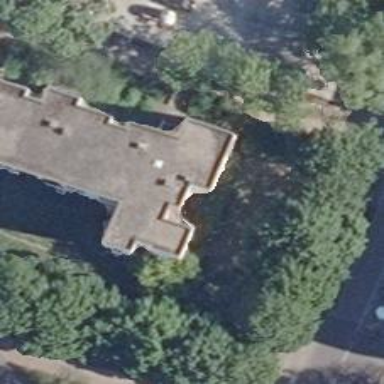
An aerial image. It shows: Residential apartment building with flat roof.